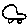
Label: car